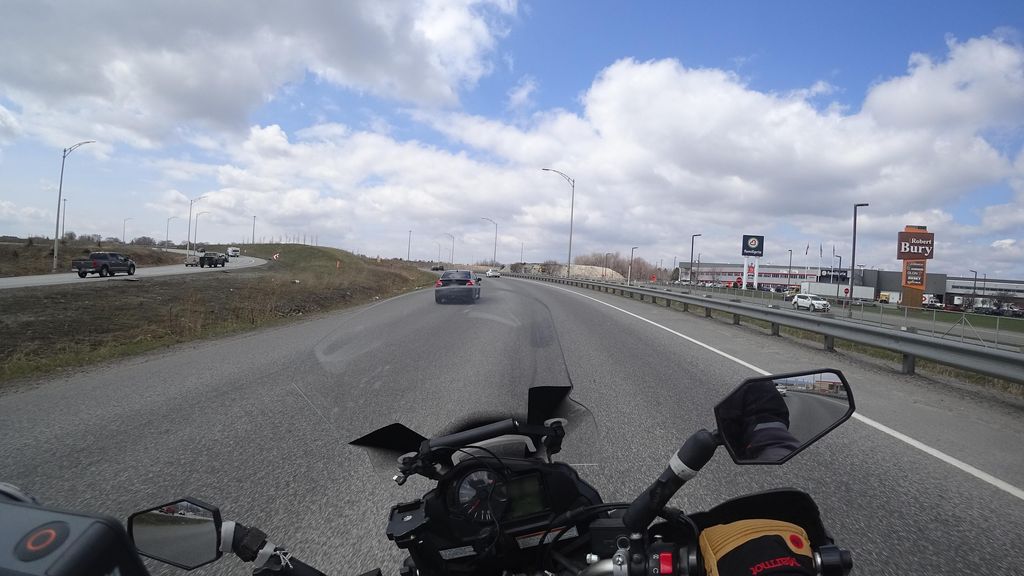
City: quebec_city